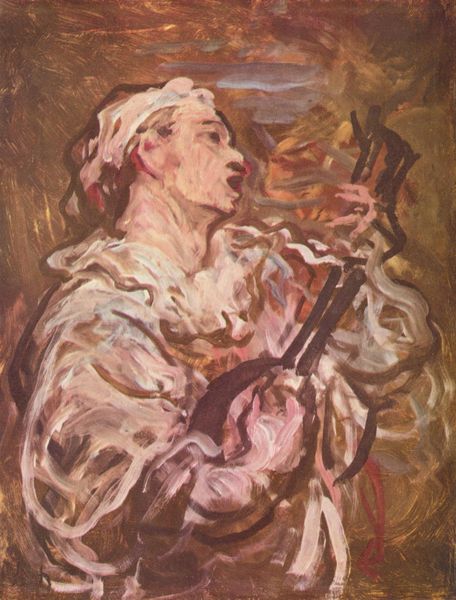
Titel: Pierrot mit der Gitarre
Künstler: Honoré Daumier
Standort: Winterthur
Institution: Sammlung Oskar Reinhart am Römerholz
Schlagwörter: blau, gemälde, hand, kopf, mann, umhang, weiß, aquarell, cezanne, gelb, impressionismus, bewegung, braun, bunt, finger, frau, hintergrund, mund, nase, ohr, profil, skizze, rot, tuch, beige, expressionismus, flächig, hochformat, malerei, bart, hemd, mütze, wand, arm, augen, falten, gesicht, kragen, mensch, ärmel, bildnis, hals, herr, hände, instrument, portrait, porträt, öl, pastos, rauch, mantel, tücher, gesang, gitarre, musik, musiker, tanzen, lippen, rosa, genre, seitlich, wellen, italien, spieler, moderne, abstrakt, farben, modern, monochrom, linien, ausdruck, laut, luft, duktus, spielen, kopftuch, impressionistisch, musizieren, seitenansicht, streifen, junge, rüschen, ölfarbe, offen, spanisch, gemalt, clown, seite, dynamik, zirkus, malen, pinsel, spielend, saite, verschwommen, singen, sänger, pinselstriche, imressionismus, gaukler, laute, lautenspieler, mandoline, schauspieler, turban, leier, lied, musikant, spilen, tamburin, leise, pinselspuren, pinselführung, italienisch, zitter, pierrot, laier, ukulele, leierspieler, banjo, angedeutet, vibrieren, sitar, singt, bewgung, oud, gebrochene farben, frau mensch, musik musiker, okolele, portrait porträt, s nger, äärmel, einzelfigur, singend, keine umrisslinie, leutenspieler, gesand, lautenist, singen spielen, pinselspuhr